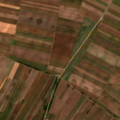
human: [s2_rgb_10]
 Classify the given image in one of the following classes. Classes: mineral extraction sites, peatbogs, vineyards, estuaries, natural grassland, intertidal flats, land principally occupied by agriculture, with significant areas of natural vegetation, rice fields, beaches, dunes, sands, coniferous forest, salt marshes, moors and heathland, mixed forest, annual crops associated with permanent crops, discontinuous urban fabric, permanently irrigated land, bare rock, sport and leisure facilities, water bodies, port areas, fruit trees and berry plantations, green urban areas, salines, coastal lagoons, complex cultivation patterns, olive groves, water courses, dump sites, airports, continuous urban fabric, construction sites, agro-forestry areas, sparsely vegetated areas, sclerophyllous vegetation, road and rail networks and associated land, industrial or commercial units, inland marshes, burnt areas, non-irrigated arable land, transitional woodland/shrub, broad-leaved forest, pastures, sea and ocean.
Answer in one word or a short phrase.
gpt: non-irrigated arable land, land principally occupied by agriculture, with significant areas of natural vegetation